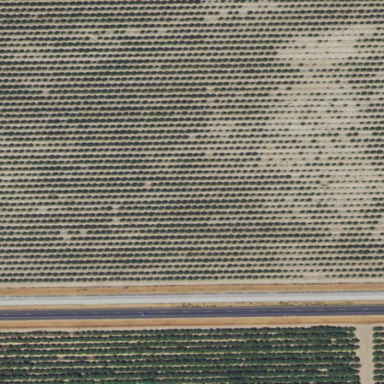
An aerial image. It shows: Orchard.